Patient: sex M, age 64
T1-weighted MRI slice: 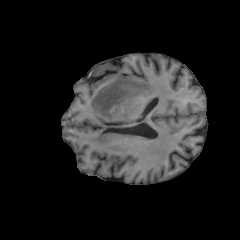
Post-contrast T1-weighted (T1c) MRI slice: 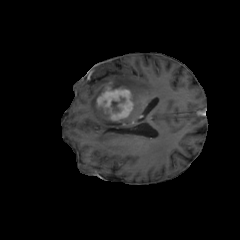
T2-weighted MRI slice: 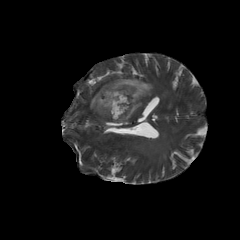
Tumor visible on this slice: yes
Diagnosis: Glioblastoma, IDH-wildtype
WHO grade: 4